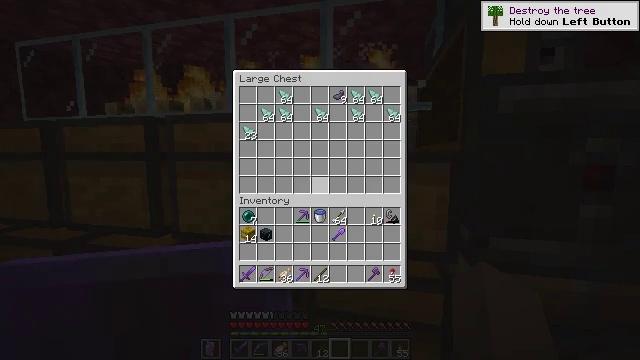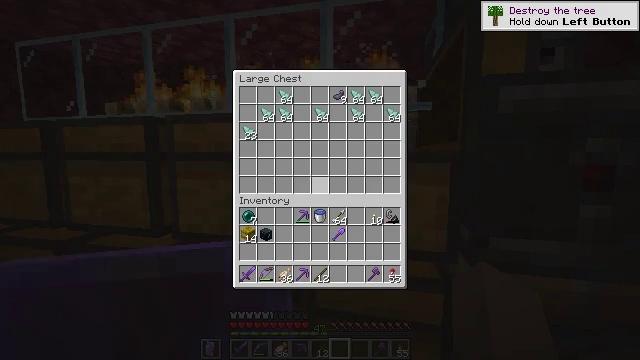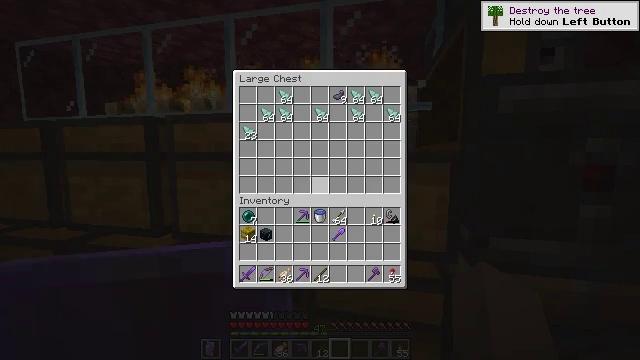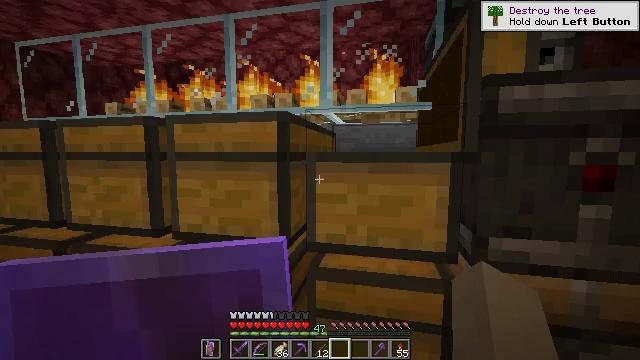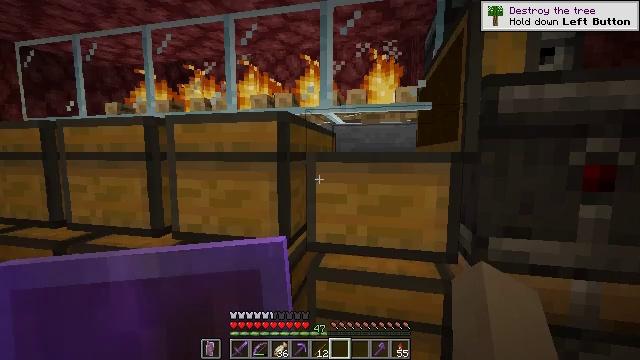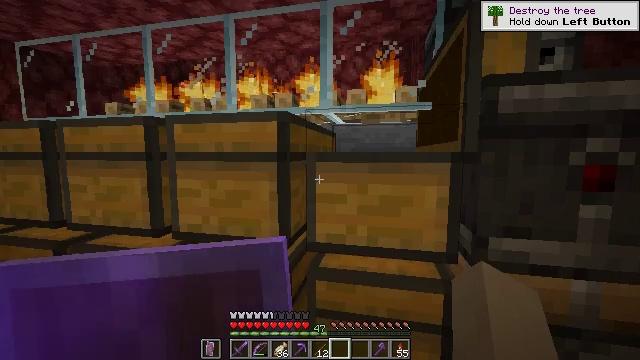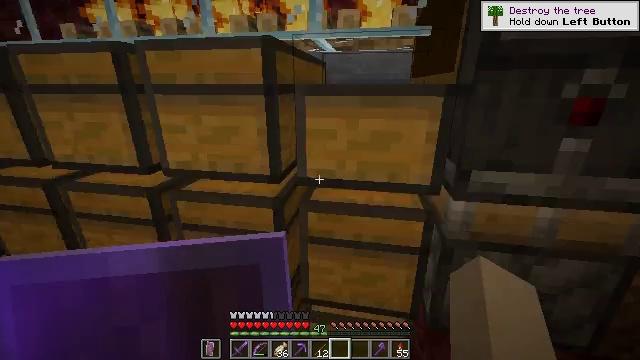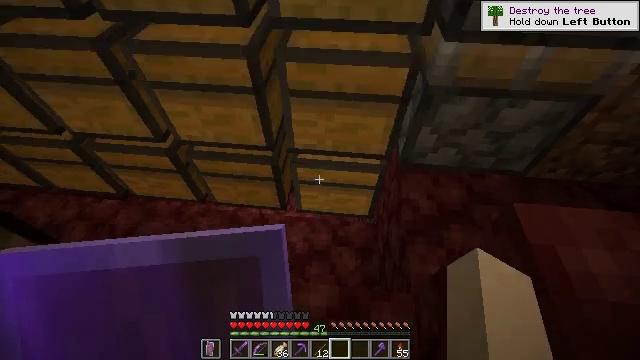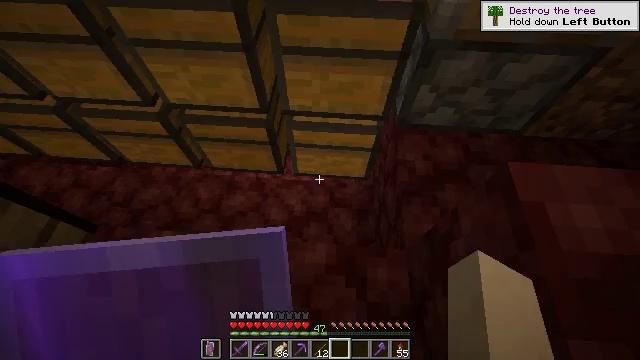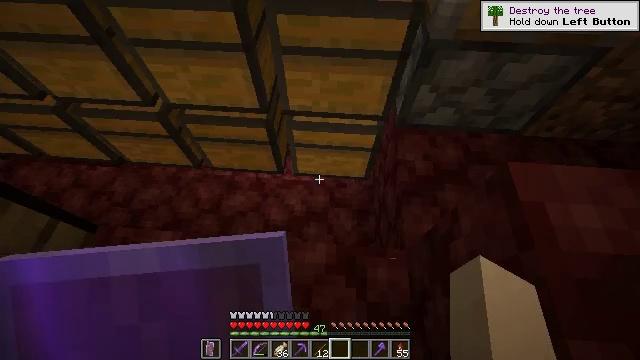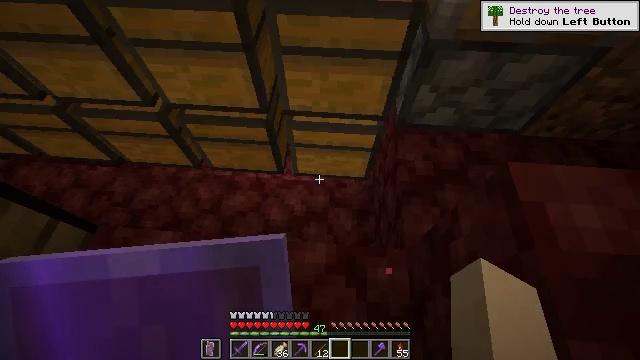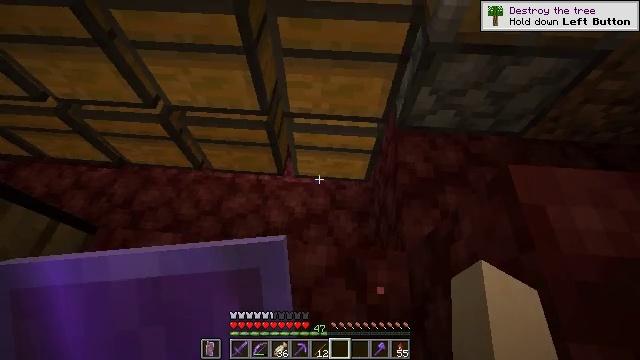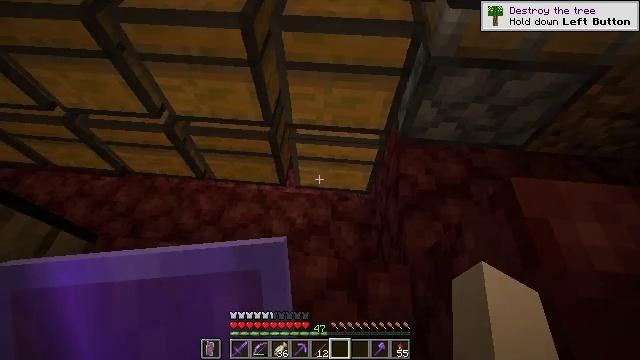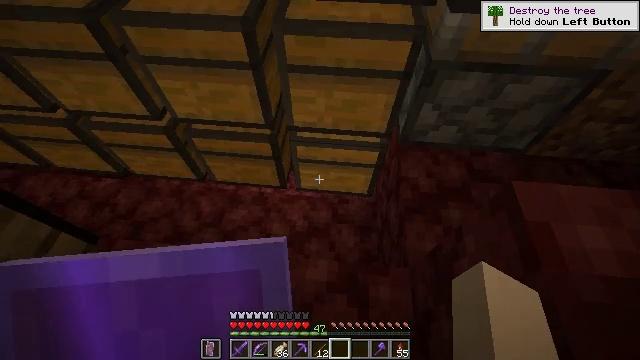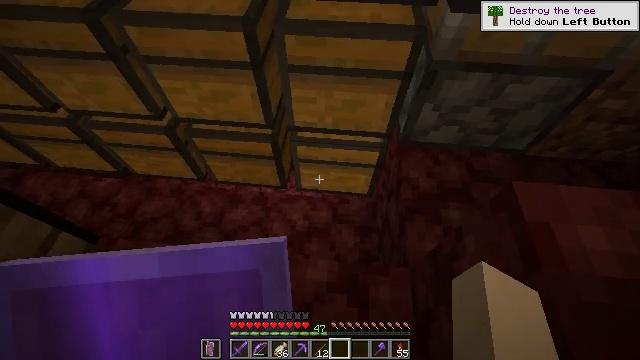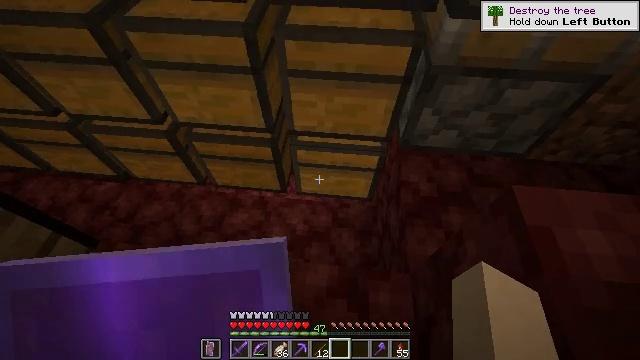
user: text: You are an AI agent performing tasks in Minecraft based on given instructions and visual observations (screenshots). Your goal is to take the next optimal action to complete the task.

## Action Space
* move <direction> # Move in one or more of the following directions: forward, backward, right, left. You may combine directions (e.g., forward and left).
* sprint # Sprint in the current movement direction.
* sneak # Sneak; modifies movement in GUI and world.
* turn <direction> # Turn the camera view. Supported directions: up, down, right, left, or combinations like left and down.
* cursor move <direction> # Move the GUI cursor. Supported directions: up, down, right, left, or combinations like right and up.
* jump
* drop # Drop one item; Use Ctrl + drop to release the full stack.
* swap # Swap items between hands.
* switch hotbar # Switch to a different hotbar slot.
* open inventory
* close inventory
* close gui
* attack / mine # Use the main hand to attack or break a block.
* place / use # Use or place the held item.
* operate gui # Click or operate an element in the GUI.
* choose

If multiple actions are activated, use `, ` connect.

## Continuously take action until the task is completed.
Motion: motion action
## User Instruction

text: Put prismarine materials in the crafting table to craft a sea lantern.
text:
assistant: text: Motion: no_op
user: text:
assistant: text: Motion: no_op
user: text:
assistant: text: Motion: no_op
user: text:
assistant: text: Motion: no_op
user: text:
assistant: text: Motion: no_op
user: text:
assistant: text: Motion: turn right and down
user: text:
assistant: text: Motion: turn right and down
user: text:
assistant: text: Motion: turn right and down
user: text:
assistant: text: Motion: no_op
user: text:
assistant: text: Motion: no_op
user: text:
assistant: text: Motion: no_op
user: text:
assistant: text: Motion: turn up
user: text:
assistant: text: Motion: no_op
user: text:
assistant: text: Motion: no_op
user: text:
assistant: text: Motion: no_op
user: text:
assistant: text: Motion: turn up
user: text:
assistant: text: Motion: no_op
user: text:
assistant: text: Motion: use / place
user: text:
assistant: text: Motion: use / place
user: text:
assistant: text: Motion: use / place
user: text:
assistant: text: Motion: use / place
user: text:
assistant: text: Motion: no_op
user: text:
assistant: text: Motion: no_op
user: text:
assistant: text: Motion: no_op
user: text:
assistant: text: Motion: no_op
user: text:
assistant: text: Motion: no_op
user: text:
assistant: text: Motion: no_op
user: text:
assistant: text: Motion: no_op
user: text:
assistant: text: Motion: no_op
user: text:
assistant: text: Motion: no_op